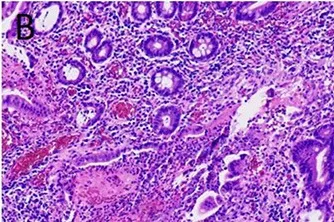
Postoperative pathology (HE staining) reveals intestinal vasodilation, congestion, edema, fibrous tissue hyperplasia, scattered infiltration of inflammatory cells, and partial mucosal defects accompanied by ulcer formation. X100 magnification, respectively.
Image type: pathology (h&e)